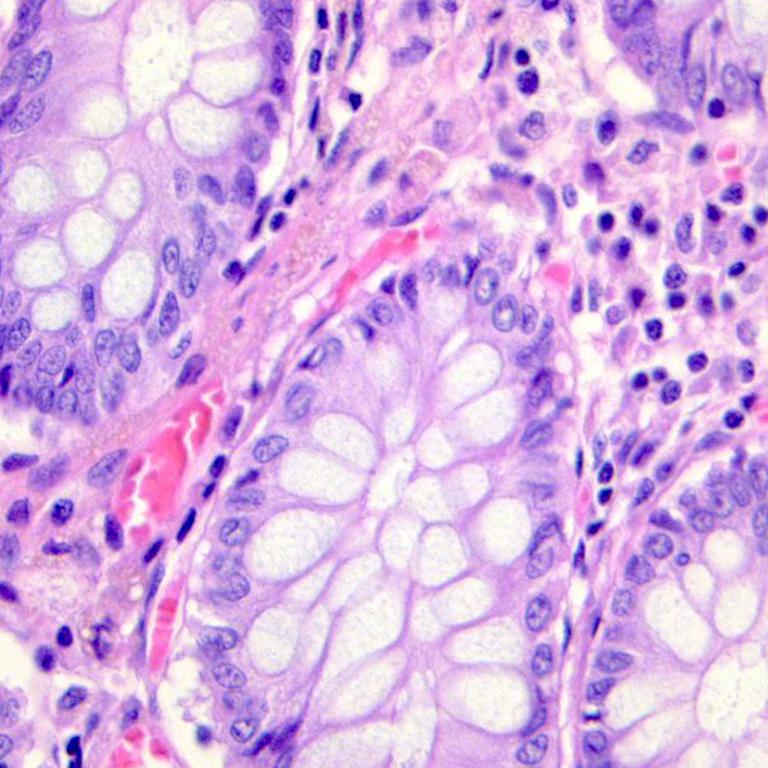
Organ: colon
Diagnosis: benign